Question: I'm having some problems passing URL's as GET parameter. When I try to access:
<URL>
I get the following message:

However, if I go for:
<URL>
Everything works just fine (it redirects to an inexistent site - 123 -, of course, but it does the expected). By elimination I can say there's something wrong with the 'url' parameter, but what is it?
I'm using 'rawurlencode()' to encode the URL.
In the first view, where the link is (<URL>:
'''
<!-- url() function just completes the right URL (production or development) -->
<a href="<?php echo url('linkebuy/parceiro/?url=' . rawurlencode($l->getUrl()), true) ?>" class="<?php echo $leadClass ?> oferta" target="_blank">
<?php echo $l->getNomeFantasia() ?>
</a>
'''
When clicked the link redirects to an action ('/linkebuy/parceiro'), where happens the following (basicly nothing, just keeping in the framework):
'''
public function execute($request, $response) {
$response->addParameter('url', rawurldecode($request->getParameter('url', ''))); //This creates $url in the view
$response->setTemplate('site/linkebuy/lead-parceiro.php'); //Forwards to the view
}
'''
It includes the view, 'lead-parceiro.php' (above on the question, I link to this page), where the head contains:
'''
<script type="text/javascript">
setInterval(function(){ window.location = '<?php echo $url ?>'; },3000);
</script>
'''
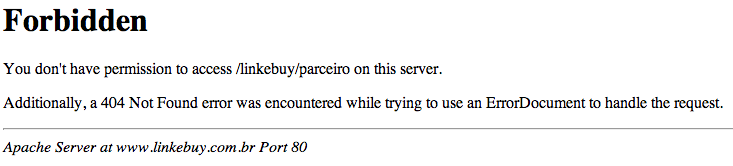
Answer: If you can't get rid of the restriction you can pass the url in 2 parts like this
'''
http://www.linkebuy.com.br/linkebuy/parceiro?protocol=http&url=www.google.com
'''
And then parse it on your code to make the full url for the redirect.